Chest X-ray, PA view. Patient: 31 years old, sex M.
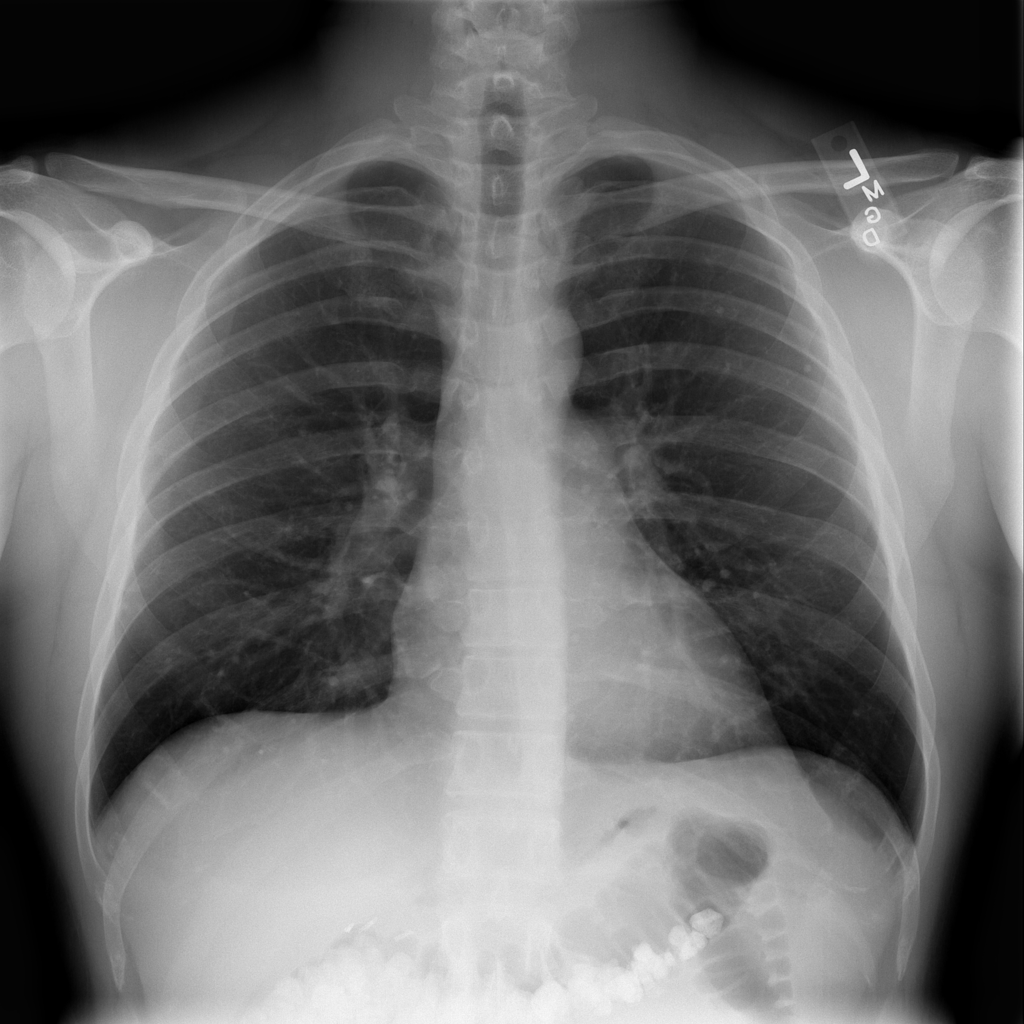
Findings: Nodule